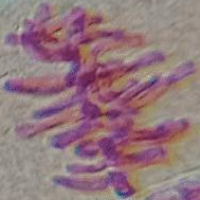
Label: metaphase